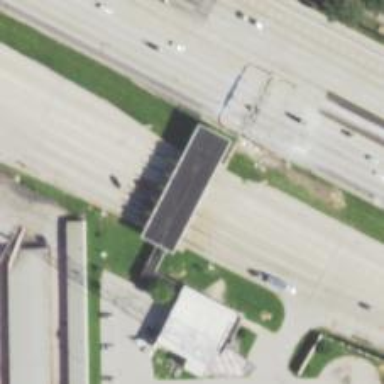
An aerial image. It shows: Toll gantry on the road.